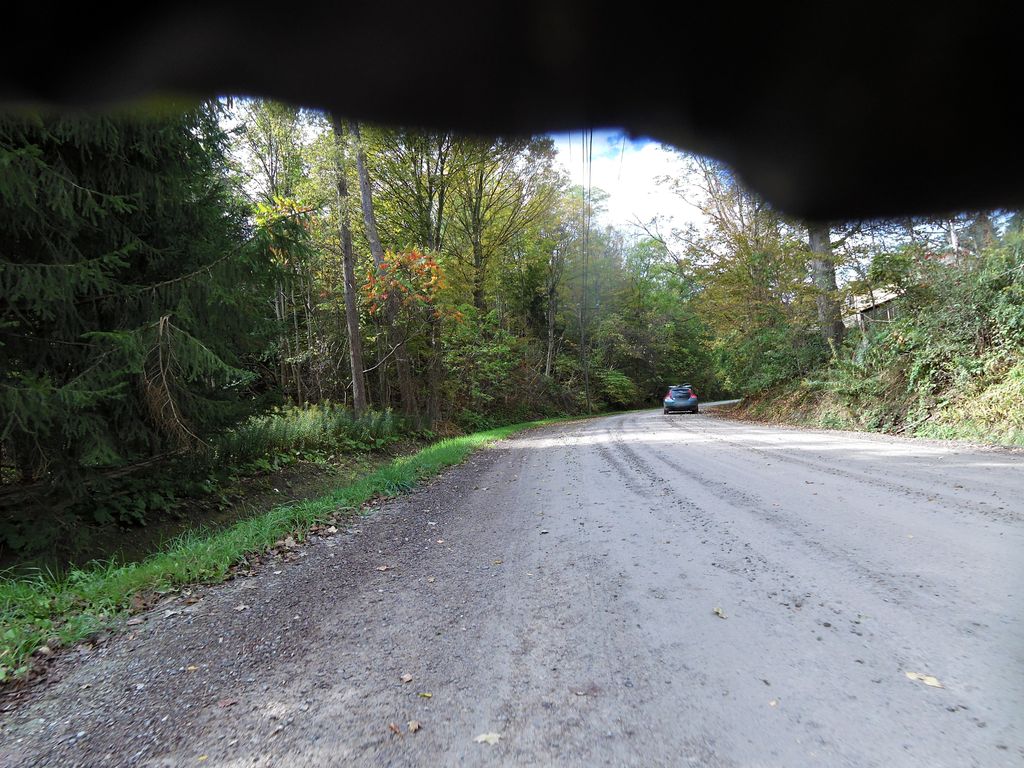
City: hamilton